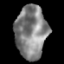
Tissue: lung
Cell type: Epithelial cells
Senescence score: 0.1469
Nuclear area (px): 1627
Mean DAPI intensity: 130.462